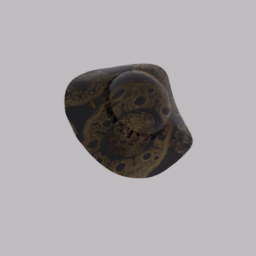
Label: people